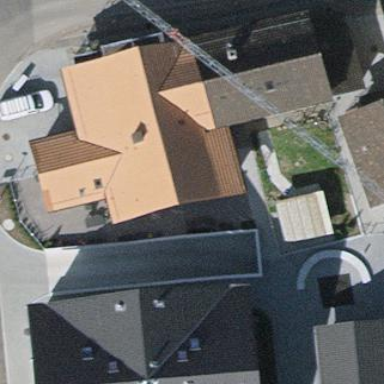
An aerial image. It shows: View of apartment building.